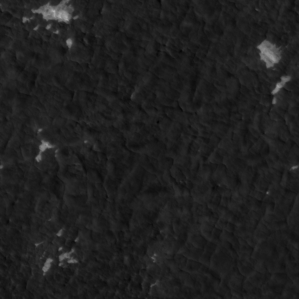
Label: non_frost